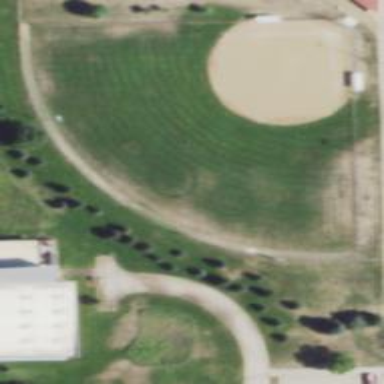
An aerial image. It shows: Softball pitch for leisure land activities.